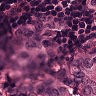
Metastatic tissue present: yes